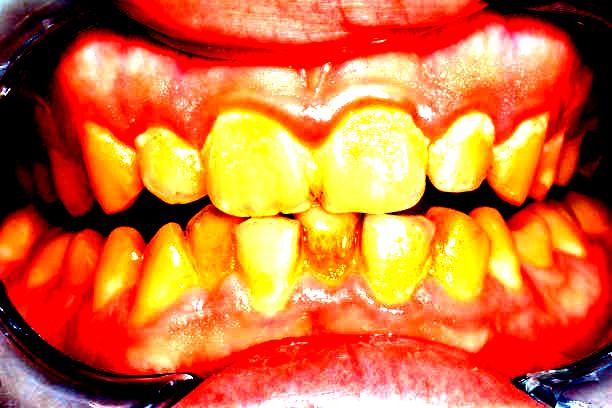
Condition: Gingivitis